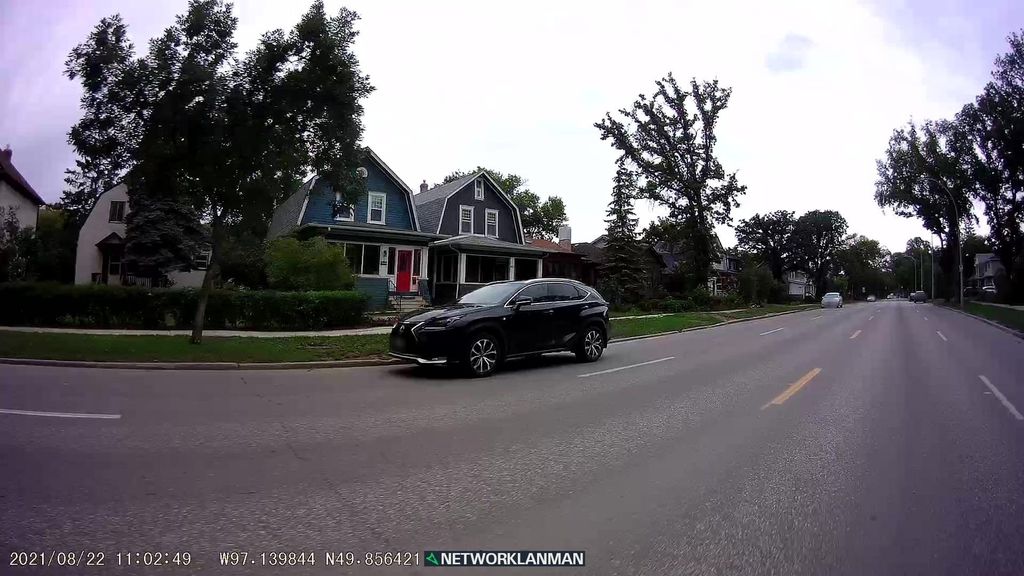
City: winnipeg